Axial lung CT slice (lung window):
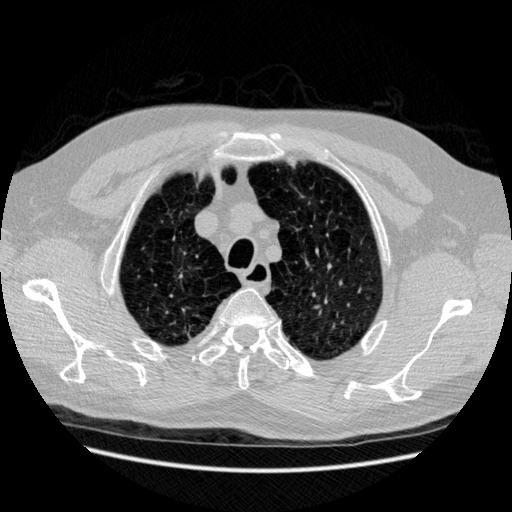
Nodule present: no